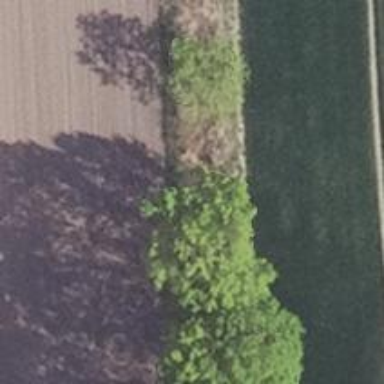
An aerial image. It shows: Row of deciduous broadleaved trees.